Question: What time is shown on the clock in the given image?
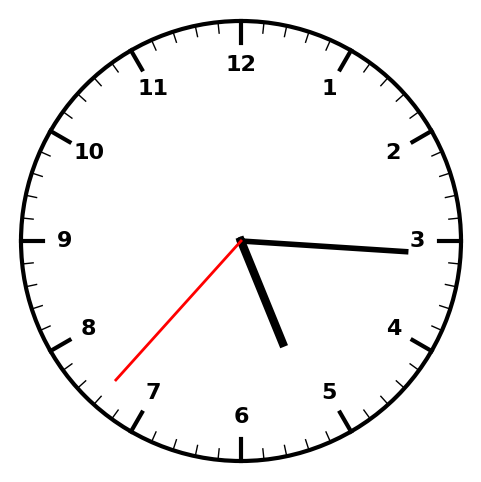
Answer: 05:15:37